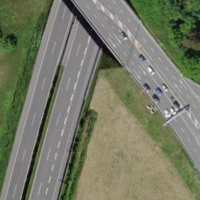
EUNIS habitat code: 57
Species observed at this site:
Milvus migrans